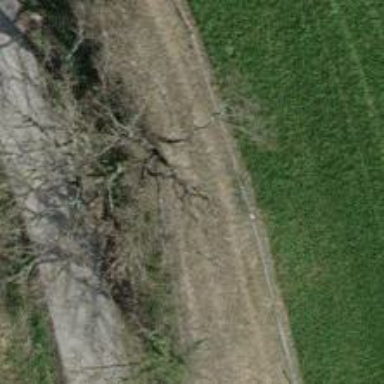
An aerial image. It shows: Row of broadleaved trees.